Question: Basically what I want to do is illustrated here:

I start with A and B, then B is conformed to A to create C.
The idea is, given TLBR rectangles A, B, make C
I also need to know if it produces an empty rectangle (B outside of A case).
I tried this but it just isn't doing what I want:
'''
if(clipRect.getLeft() > rect.getLeft())
L = clipRect.getLeft();
else
L = rect.getLeft();
if(clipRect.getRight() < rect.getRight())
R = clipRect.getRight();
else
R = rect.getRight();
if(clipRect.getBottom() > rect.getBottom())
B = clipRect.getBottom();
else
B = rect.getBottom();
if(clipRect.getTop() < rect.getTop())
T = clipRect.getTop();
else
T = rect.getTop();
if(L < R && B < T)
{
clipRect = AguiRectangle(0,0,0,0);
}
else
{
clipRect = AguiRectangle::fromTLBR(T,L,B,R);
}
'''
Thanks
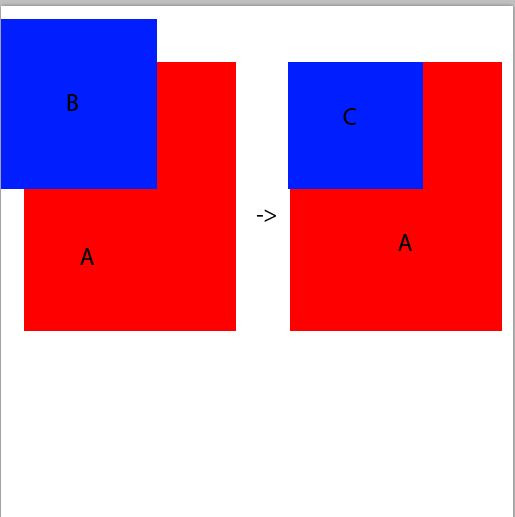
Answer: You seem to have a mistake in the final condition checking whether or not the intersection rectangle is empty.
You check 'L < R && B < T', but it seems like the condition for an empty rectangle should be:
'L > R || B < T'.
By the way, you can make your code a little simpler and easier to read by using 'Min' and 'Max' functions. You have a lot of this pattern:
'''
if (x < y)
a = x;
else
a = y;
'''
Which can be written simply as
'''
a = Min(x, y);
'''
Another mistake is that you take the maximum bottom and the minimum top. You should be taking the minimum bottom and the maximum top. (Assuming the rectangles correspond to screen coordinates, where the top actuallly has lower values.